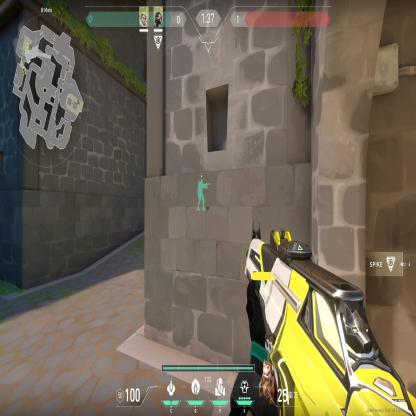
Label: teammate